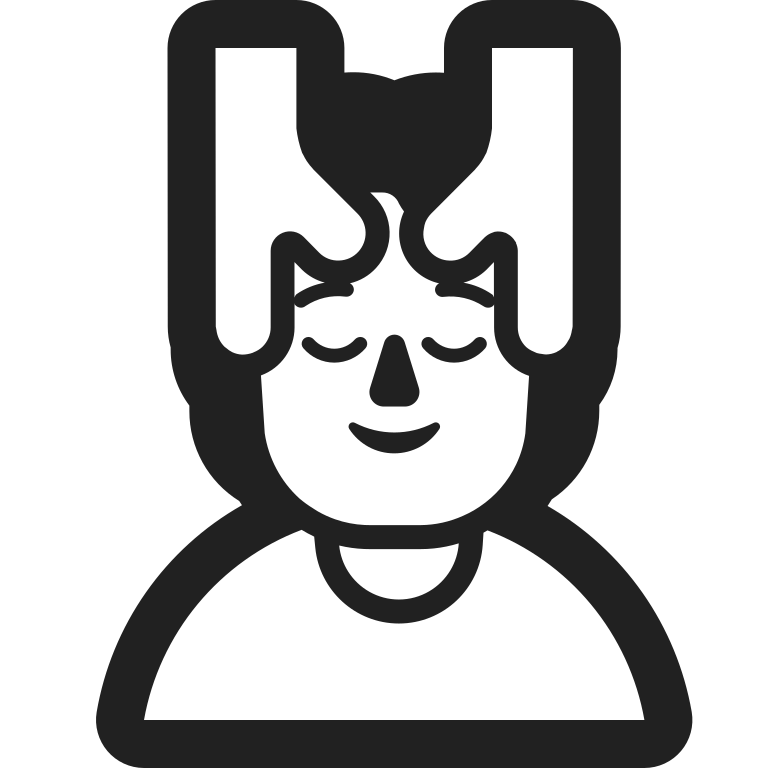
person getting massage high contrast default